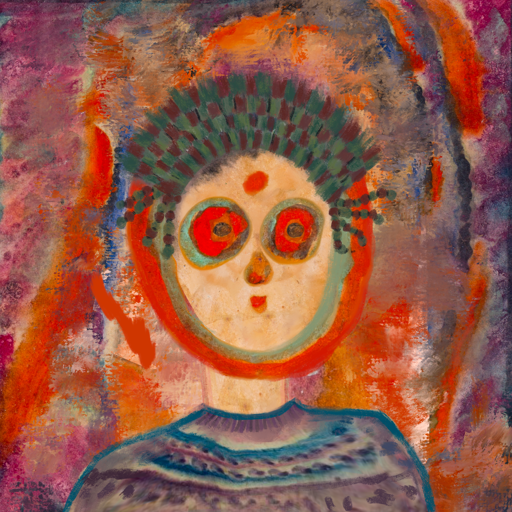
Background: Experience, Head And Neck Front: Childish, Face Front: Sisters, Bust: HillGirl, Hair Front: Sisters, Head Accessory: After_Raid_Crown, Second Necklace: Blank, Necklace: Blank, Baby: Blank